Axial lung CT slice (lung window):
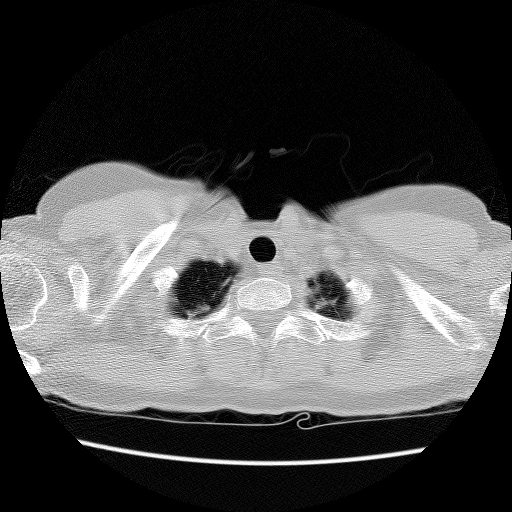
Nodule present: no